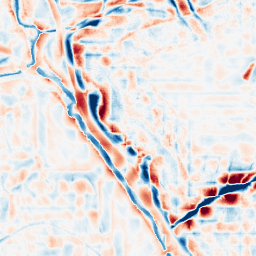
Category: wavelet
Decomposition family: wavelet_biorthogonal
Decomposition parameters: wavelet: bior2.4
level: 4
Upsampling method: cubic_catmull_rom
Upsampling parameters: scale: 4
Upsampling scale: 4